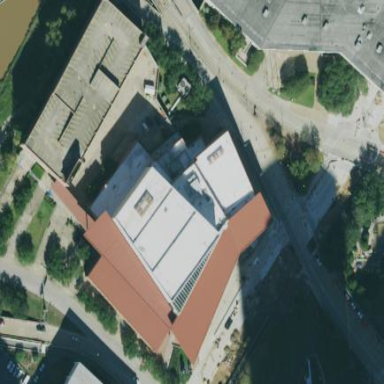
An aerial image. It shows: Theatre building.